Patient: sex M, age 56
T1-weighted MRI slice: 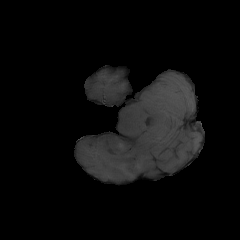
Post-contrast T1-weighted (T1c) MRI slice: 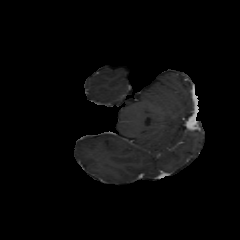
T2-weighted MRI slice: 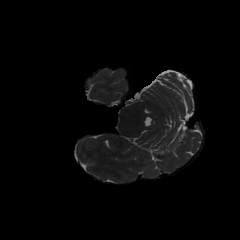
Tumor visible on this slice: no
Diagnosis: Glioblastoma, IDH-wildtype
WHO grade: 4